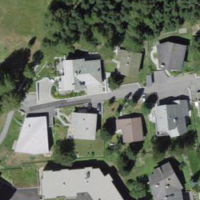
EUNIS habitat code: 54
Species observed at this site:
Phoenicurus ochruros
Campanula glomerata
Crocus vernus